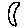
Label: moon